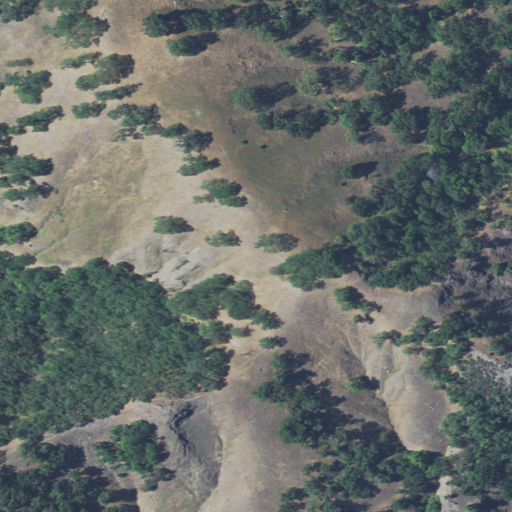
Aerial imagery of ridge(s) in California named Neese Ridge containing shrub, grassland, evergreen forest, and mixed forest